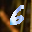
Label: 6